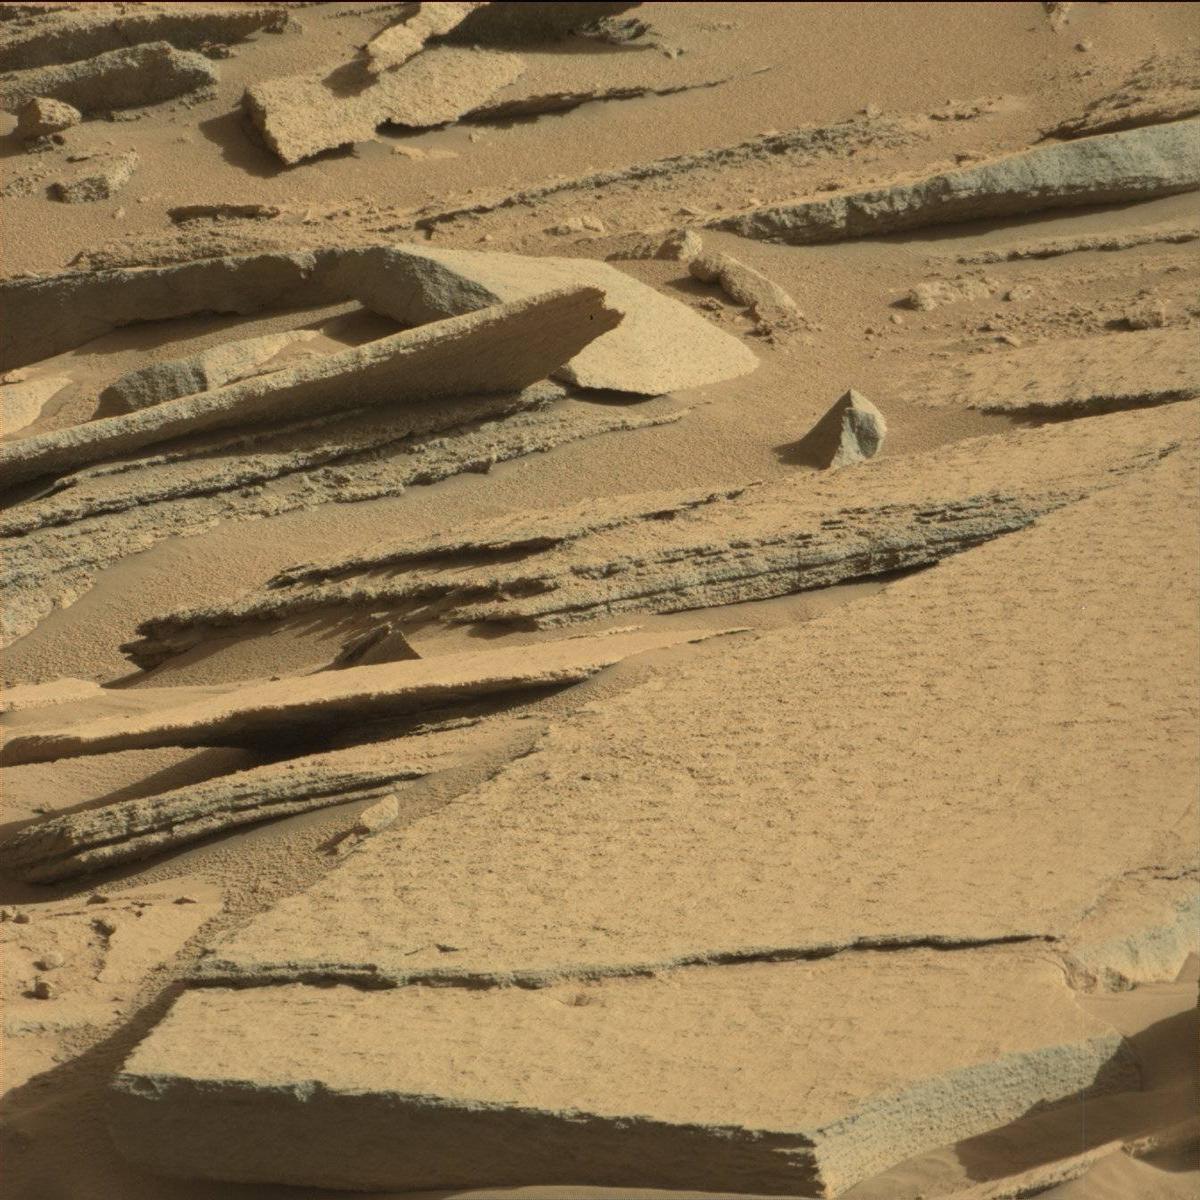
Terrain classes present: Bedrock, Sand / Soil